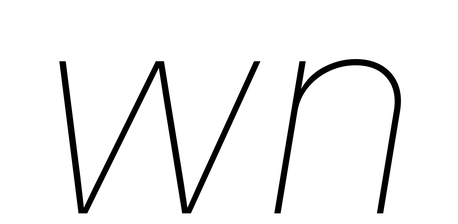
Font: Inter-Italic_Thin_Italic